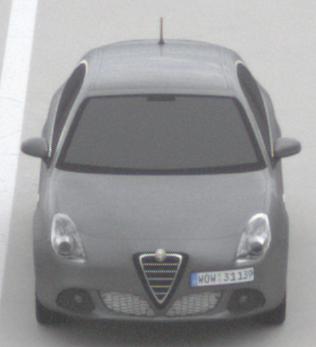
Make: Alfa Romeo
Model: Giulietta 1.4 TB 16V
Detailed model: Giulietta (940)
Model produced from: 2010/05
Model produced until: 2013/03
Doors: 5
Color: gray
Road condition: dry road
Daytime: midday
Contrast: low contrast